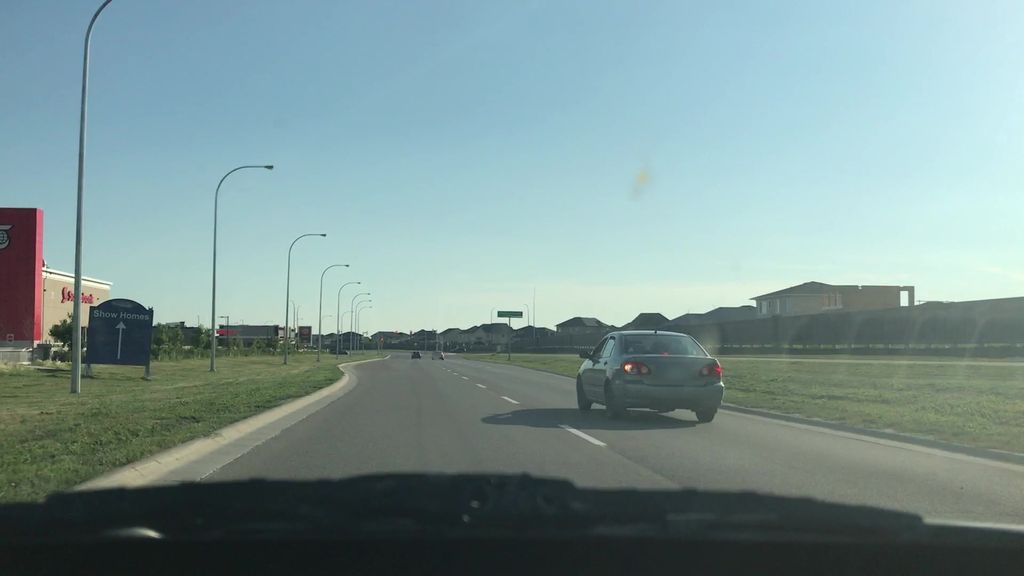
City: winnipeg